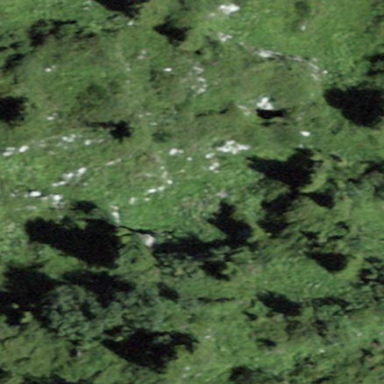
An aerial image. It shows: Patch of scrub vegetation.